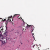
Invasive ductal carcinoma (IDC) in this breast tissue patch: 0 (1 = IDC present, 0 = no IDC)